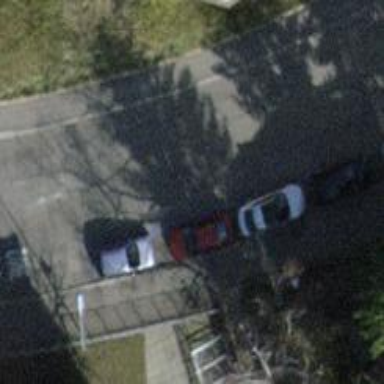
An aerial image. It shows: Residential road with asphalt surface and separate sidewalks. Parallel parking is available on the right side of the road.